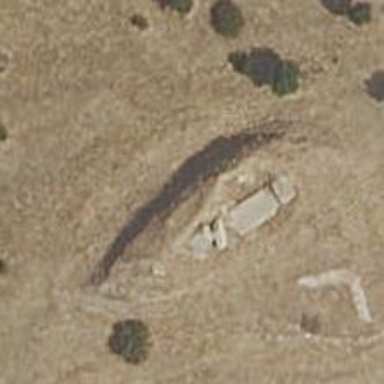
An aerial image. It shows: Military bunker.